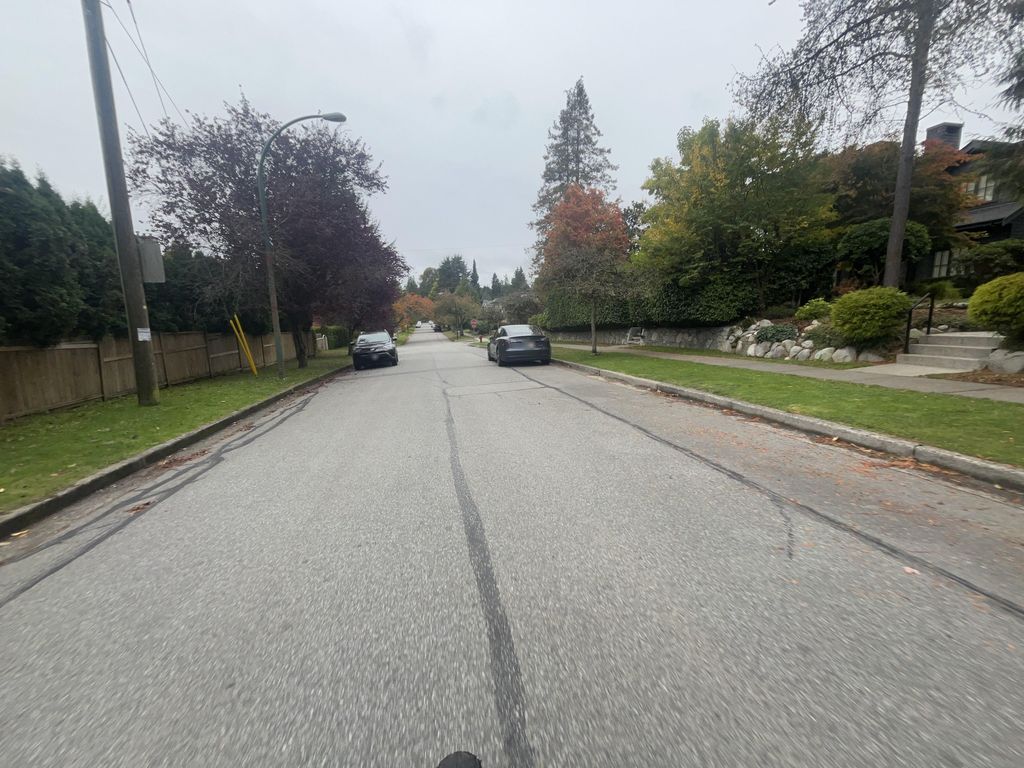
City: vancouver